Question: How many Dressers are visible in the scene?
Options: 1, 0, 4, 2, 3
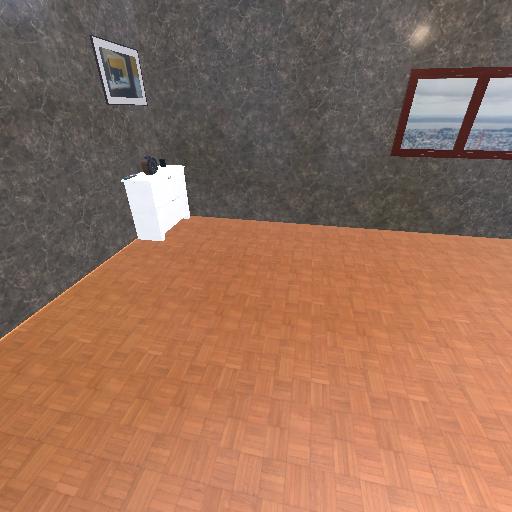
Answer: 1